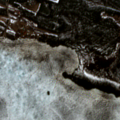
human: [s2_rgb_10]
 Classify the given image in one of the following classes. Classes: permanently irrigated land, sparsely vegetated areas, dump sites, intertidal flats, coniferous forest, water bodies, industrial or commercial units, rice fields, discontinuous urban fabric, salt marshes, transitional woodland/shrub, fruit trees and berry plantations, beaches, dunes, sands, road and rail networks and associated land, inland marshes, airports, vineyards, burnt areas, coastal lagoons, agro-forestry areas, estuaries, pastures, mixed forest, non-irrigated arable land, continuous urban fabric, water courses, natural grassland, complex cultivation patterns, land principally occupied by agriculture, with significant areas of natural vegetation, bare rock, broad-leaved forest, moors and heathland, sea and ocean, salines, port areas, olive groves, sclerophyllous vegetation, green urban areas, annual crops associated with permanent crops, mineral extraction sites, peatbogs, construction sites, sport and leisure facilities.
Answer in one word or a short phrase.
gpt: land principally occupied by agriculture, with significant areas of natural vegetation, coniferous forest, transitional woodland/shrub, peatbogs, water bodies